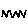
Label: zigzag